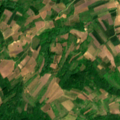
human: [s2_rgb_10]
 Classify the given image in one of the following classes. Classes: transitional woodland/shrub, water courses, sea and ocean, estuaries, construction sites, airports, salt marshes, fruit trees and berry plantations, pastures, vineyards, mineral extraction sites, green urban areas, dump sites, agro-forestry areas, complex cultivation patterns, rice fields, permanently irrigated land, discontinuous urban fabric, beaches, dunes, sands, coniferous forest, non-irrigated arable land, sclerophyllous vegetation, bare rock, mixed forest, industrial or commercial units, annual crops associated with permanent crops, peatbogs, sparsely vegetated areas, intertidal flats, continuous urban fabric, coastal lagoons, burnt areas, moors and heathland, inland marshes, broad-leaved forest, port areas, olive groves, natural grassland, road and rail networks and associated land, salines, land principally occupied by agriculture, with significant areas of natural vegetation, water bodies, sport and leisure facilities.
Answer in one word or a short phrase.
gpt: non-irrigated arable land, complex cultivation patterns, land principally occupied by agriculture, with significant areas of natural vegetation, broad-leaved forest